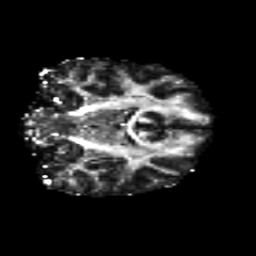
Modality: FA
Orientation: coronal
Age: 20
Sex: female
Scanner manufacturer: siemens
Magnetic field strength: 3 T
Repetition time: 8.8 s
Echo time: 0.085 s